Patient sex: F
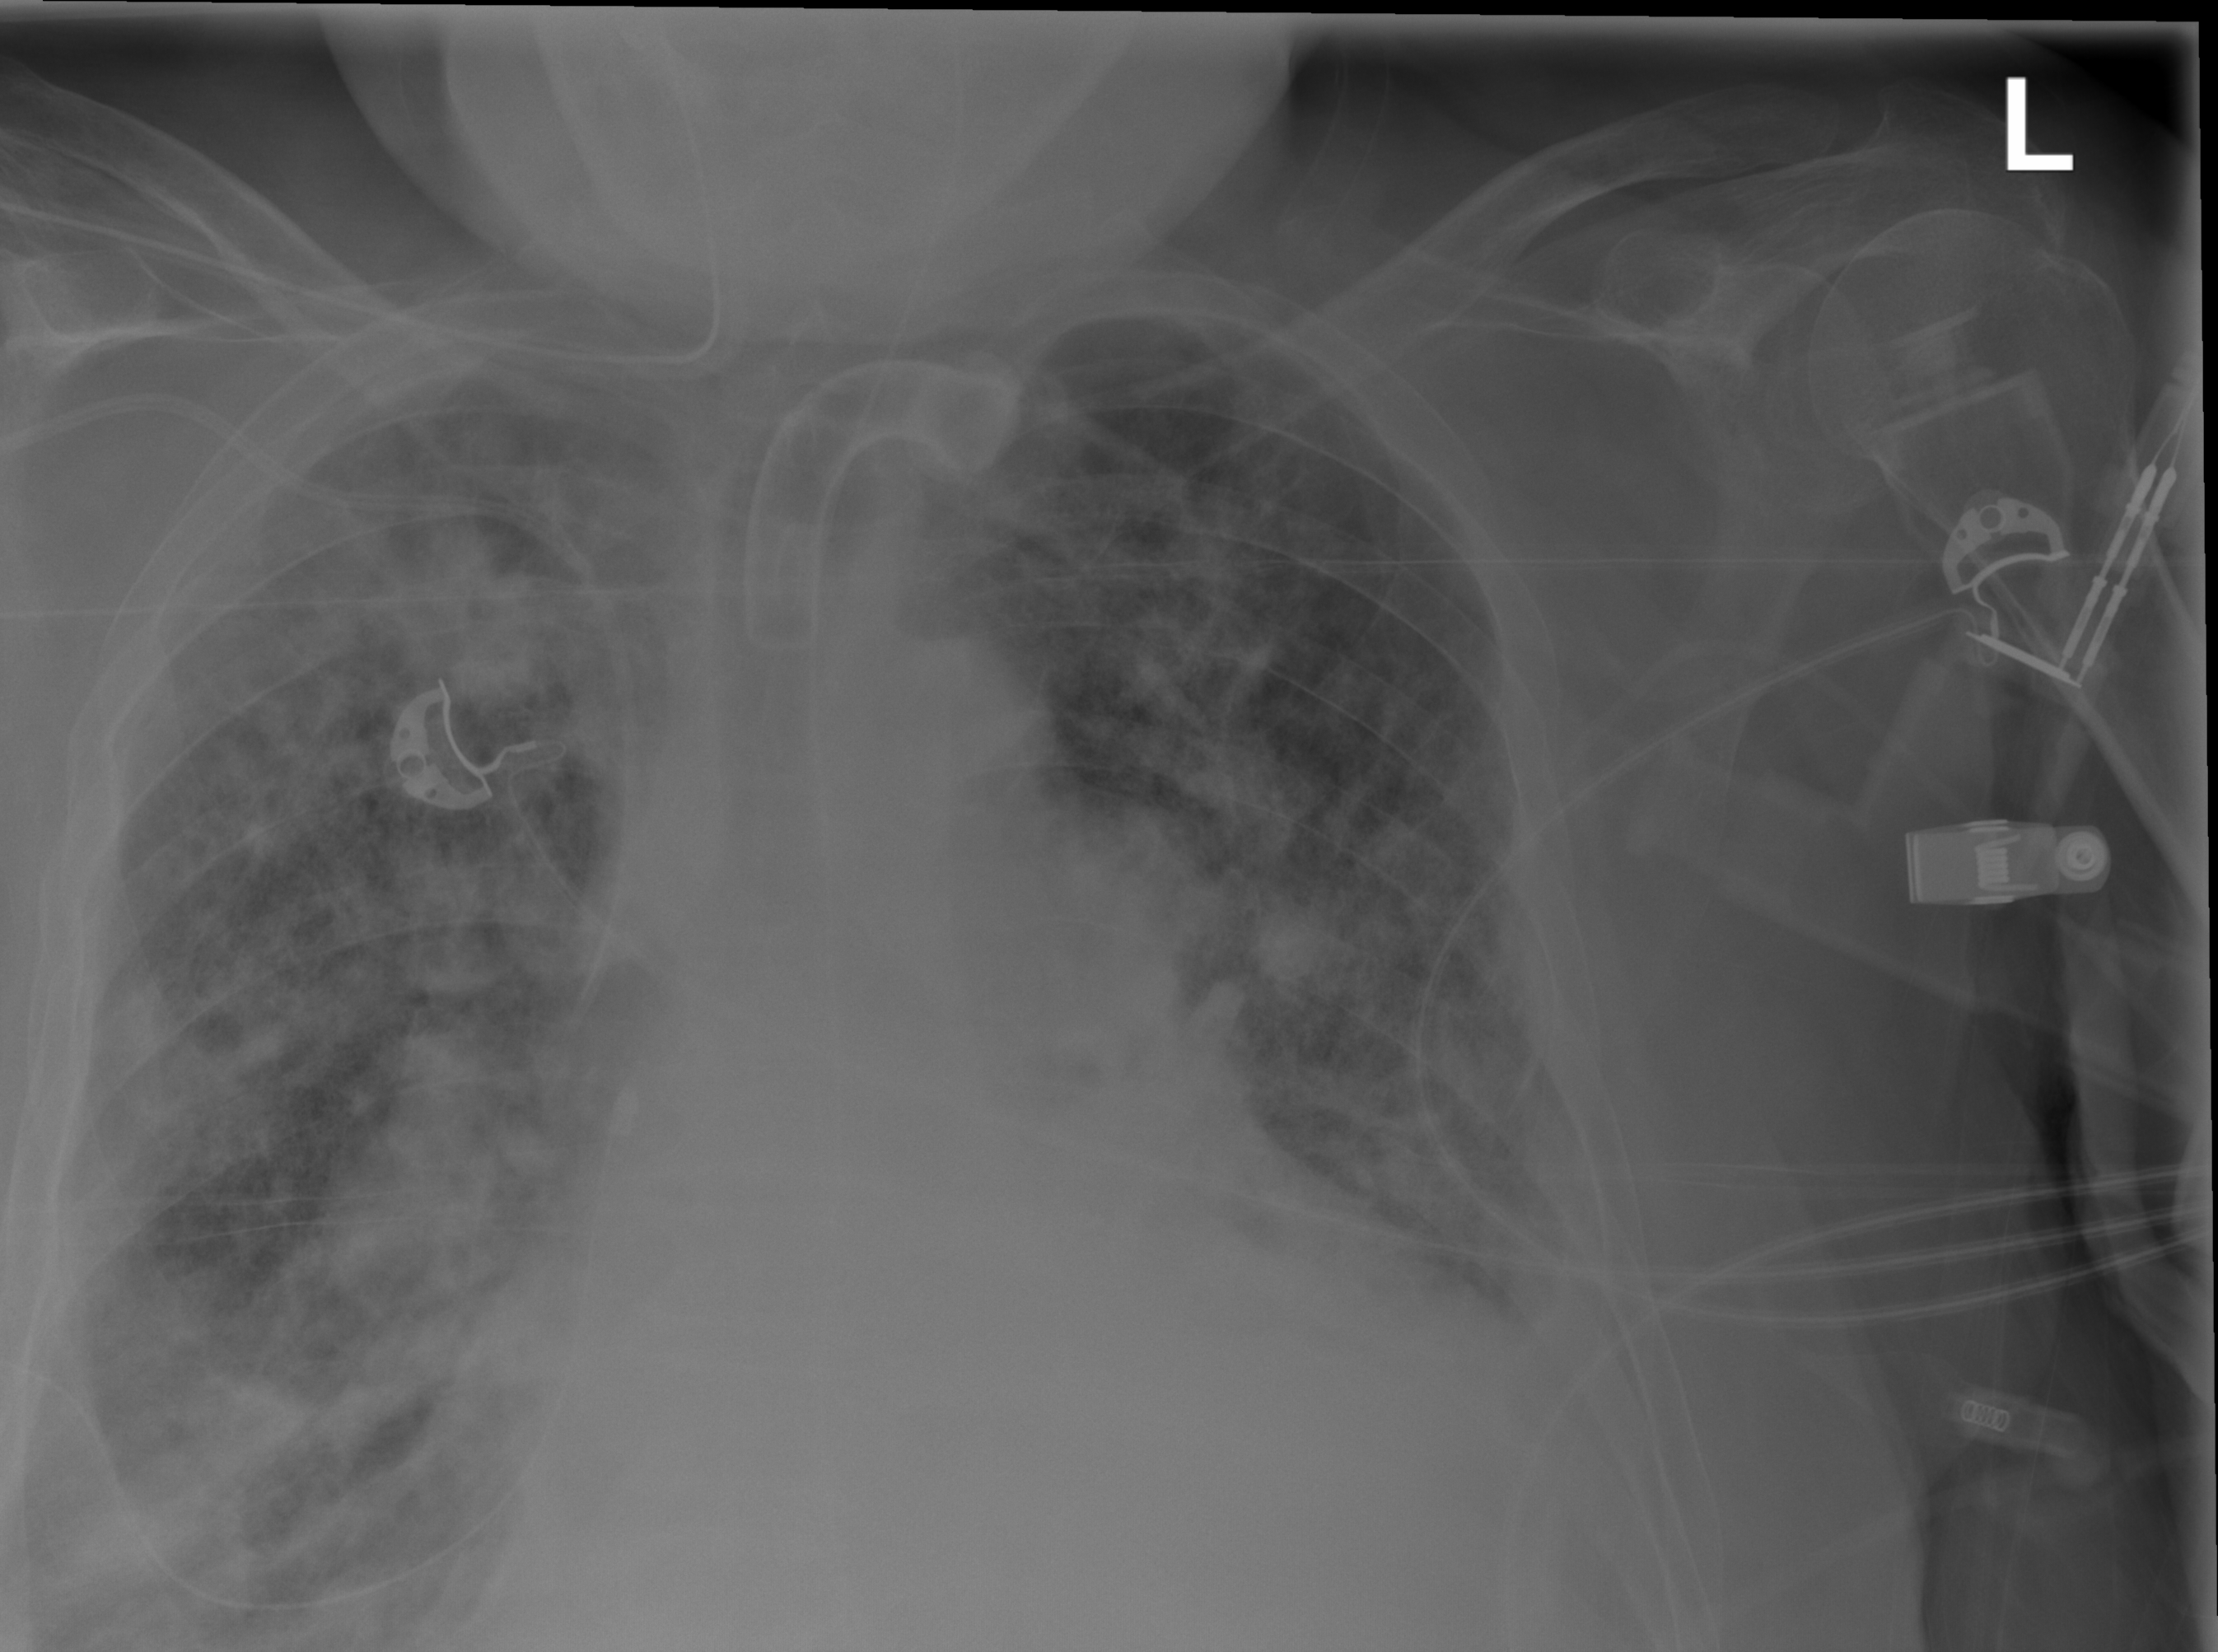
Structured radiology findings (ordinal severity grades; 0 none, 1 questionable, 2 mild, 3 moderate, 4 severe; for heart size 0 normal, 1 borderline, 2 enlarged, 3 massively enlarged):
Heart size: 2
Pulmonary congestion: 2
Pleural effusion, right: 0
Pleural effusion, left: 2
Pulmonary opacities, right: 3
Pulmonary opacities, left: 3
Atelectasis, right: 3
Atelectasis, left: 3